Question: I have a simple predicate in prolog that when MaxScore >0, it gives yes, otherwise is no. So if MaxScore is 0, then obviously the result is No. But this doesn't happen. Look closer at this:
Or corresponding code:
'''
aiPlay(PlayerNum, Board, Pos, BotType) :-
aiTryAll(Board, PlayerNum, ScoreList, 0),
scoreListGetPos(ScoreList, 1, Pos, MaxScore),
write('MaxScore: '), write(MaxScore), nl,
MaxScore > 0.
'''
And corresponding output:
'''
| ? myQuery(Pos).
MaxScore: 0
MaxScore: 0
MaxScore: 1
Pos = 6 ?
yes
| ?
'''
I am getting insane with this. Anyone have a clue about what is happening?
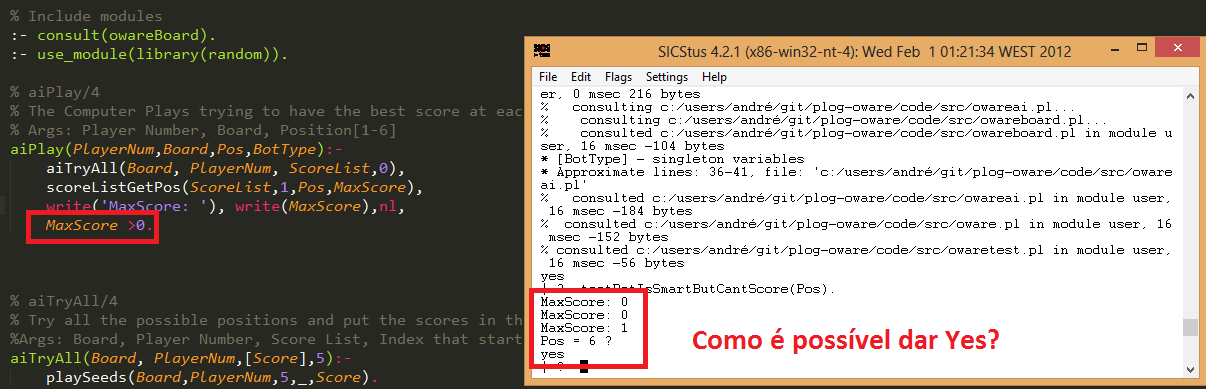
Answer: There isn't really a problem; consider this code:
'''
foo(0).
foo(0).
foo(1).
bar:-
foo(X),
write(X), nl,
X > 0.
'''
Prolog will first unify 'X' with '0' (from the first 'foo(0)'), will print the output and then fail since '0 > 0' is false. Then prolog will backtrack and pick the second 'foo(0)'; again the same. Finally, 'X' will be unified with '1' and 'bar' will return 'true'.
Naturall, side-effects like printing cannot be reversed/backtracked, so in the terminal you will see:
'''
0
0
1
true
'''
How you solve it depends on what you want to do; if you want to print just 'Max Core = 1' then you can do the printing after you check if 'MaxScore>0'. Generally though, it's better to do the printing (if it's required) at the very end, and not in a predicate deep in the program.
Oh, by the way, it's better to post the actual code and the output instead of a screenshot; it makes it easier to copy-paste-debug your code. Also, it is advised to give a runnable example: half of the predicates you use in 'aiPlay/4' are undefined so I'm just guessing that the problem is what I mentioned above :p